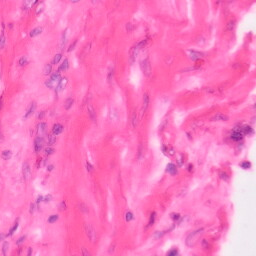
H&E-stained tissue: Colon